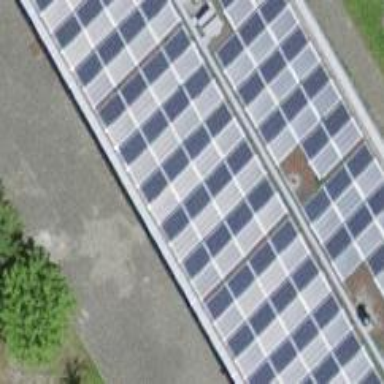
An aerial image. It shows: Solar power generator using photovoltaic method with solar photovoltaic panel types.